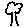
Label: tree